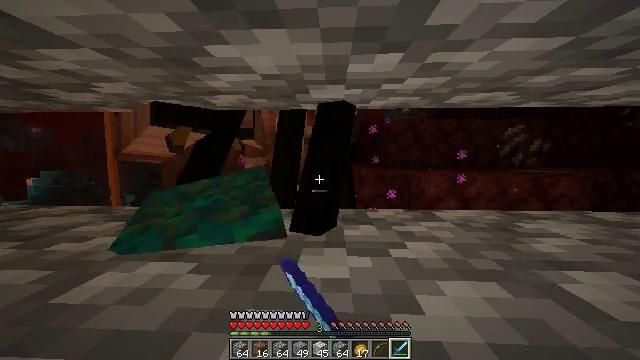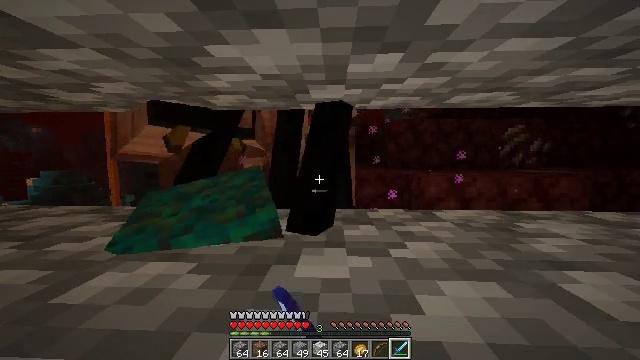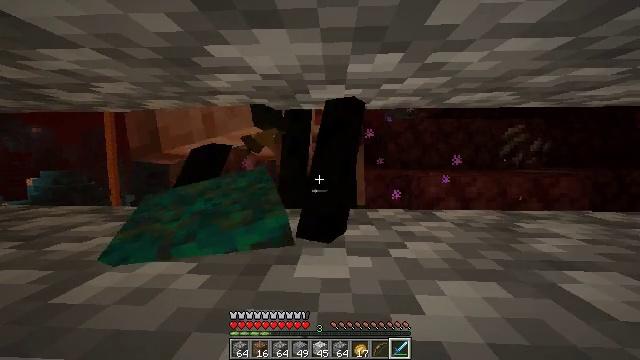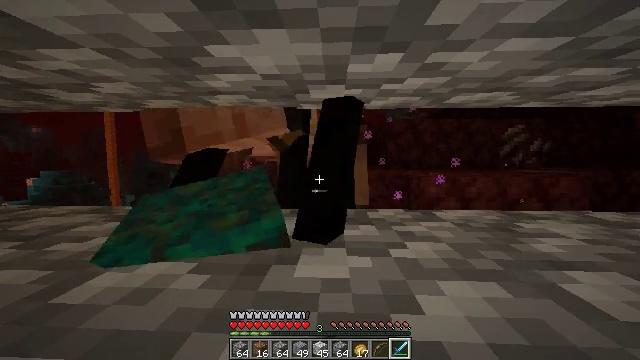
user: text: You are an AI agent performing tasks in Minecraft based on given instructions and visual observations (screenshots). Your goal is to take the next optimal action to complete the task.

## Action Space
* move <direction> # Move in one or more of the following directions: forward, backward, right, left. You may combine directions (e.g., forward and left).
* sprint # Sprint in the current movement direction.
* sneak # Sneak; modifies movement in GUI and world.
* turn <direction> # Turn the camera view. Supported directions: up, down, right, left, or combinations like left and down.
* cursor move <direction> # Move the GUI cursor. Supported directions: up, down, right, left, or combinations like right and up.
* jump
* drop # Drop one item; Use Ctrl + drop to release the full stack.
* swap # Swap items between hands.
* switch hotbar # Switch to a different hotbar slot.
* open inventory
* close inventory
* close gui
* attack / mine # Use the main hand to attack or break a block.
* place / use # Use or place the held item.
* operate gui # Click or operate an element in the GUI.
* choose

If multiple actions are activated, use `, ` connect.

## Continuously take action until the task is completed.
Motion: motion action
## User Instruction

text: Fight the piglin.
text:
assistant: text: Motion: sneak, attack / mine
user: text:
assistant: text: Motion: sneak, attack / mine
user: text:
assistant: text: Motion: sneak
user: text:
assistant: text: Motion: sneak